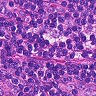
Metastatic tissue present: no